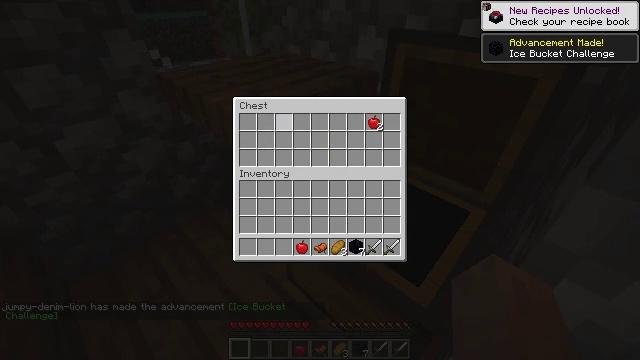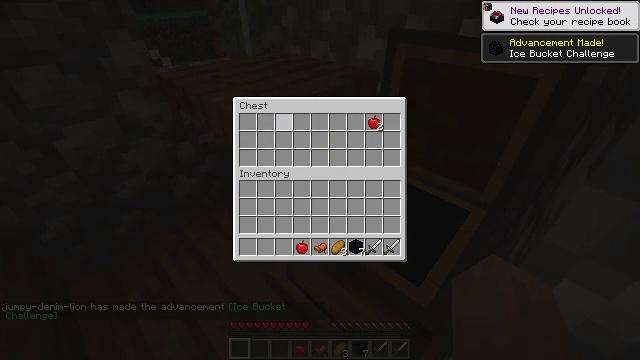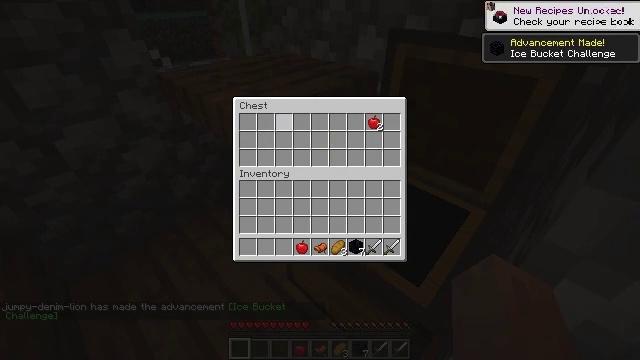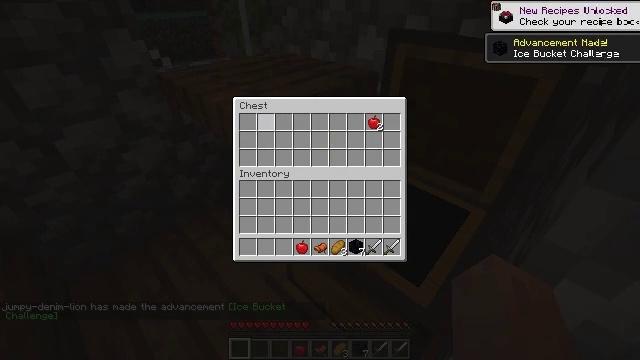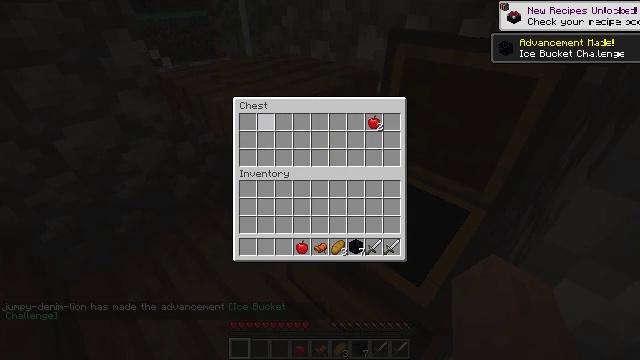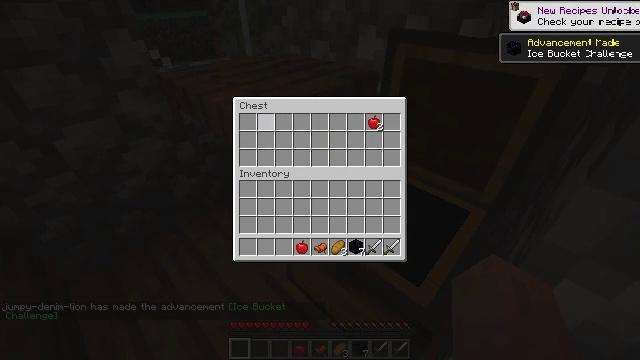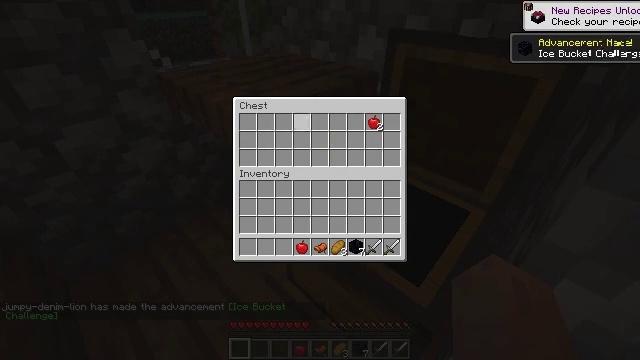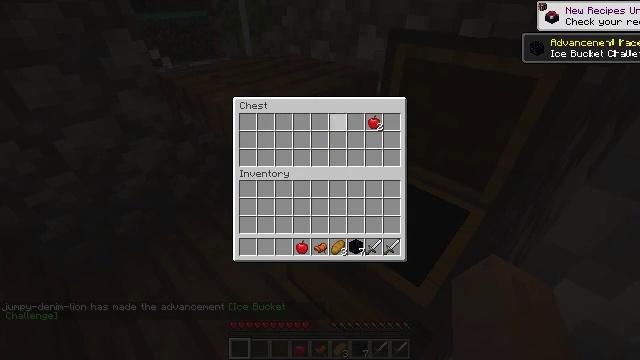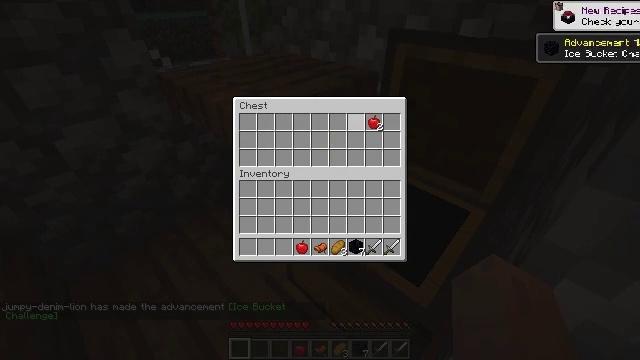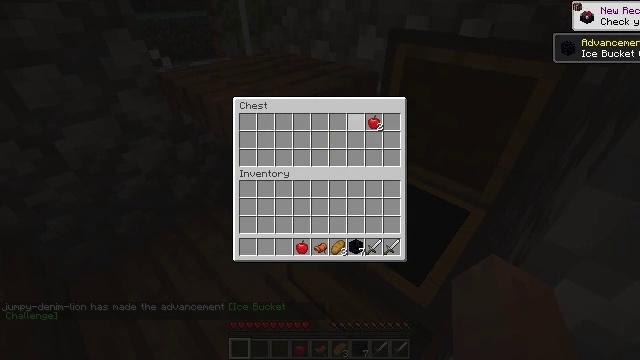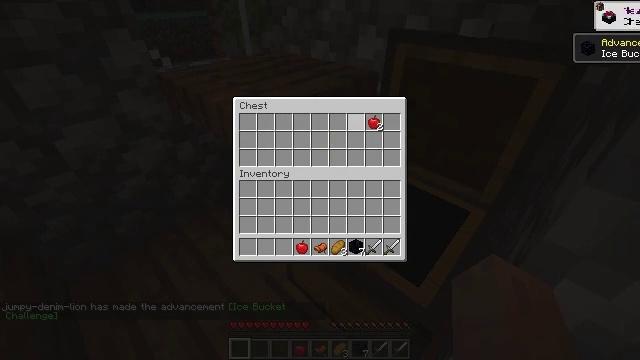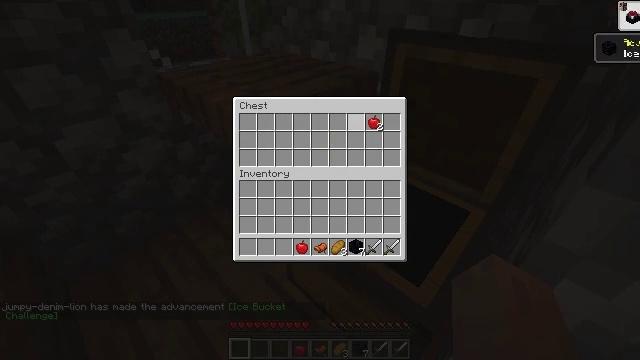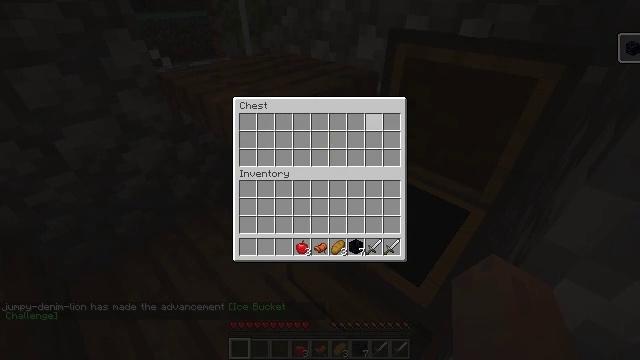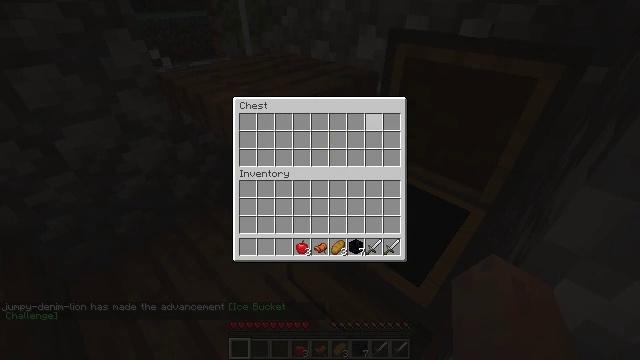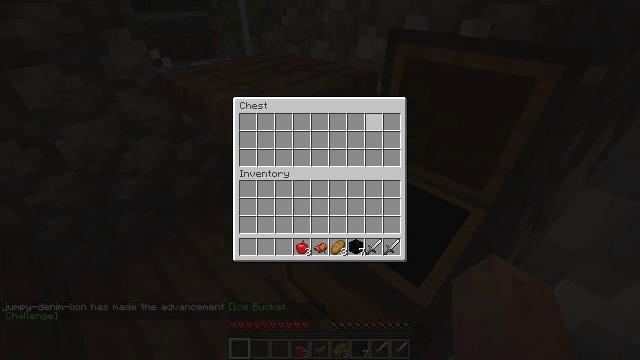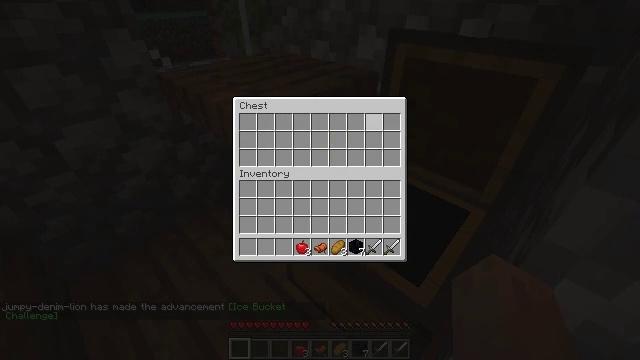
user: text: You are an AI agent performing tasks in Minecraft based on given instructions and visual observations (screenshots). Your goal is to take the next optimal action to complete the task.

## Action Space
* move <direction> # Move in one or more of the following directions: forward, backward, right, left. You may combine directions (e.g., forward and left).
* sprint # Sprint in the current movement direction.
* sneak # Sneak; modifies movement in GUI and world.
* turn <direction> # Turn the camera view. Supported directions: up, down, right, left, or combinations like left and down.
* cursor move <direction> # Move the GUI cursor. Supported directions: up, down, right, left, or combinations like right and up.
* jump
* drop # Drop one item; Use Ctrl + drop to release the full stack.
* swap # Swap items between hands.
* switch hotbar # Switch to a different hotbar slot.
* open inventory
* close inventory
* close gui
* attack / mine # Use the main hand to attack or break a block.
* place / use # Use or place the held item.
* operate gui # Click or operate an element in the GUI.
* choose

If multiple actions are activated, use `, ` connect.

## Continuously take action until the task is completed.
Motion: motion action
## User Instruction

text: Dismantle the blue bed.
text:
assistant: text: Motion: sneak
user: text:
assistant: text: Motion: sneak, operate gui
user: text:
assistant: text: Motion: sneak, operate gui
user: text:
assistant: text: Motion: sneak
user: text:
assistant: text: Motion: sneak
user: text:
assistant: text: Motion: sneak, cursor move right
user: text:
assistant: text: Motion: sneak, cursor move right
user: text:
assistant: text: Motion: sneak, cursor move right
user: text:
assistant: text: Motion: sneak, cursor move right
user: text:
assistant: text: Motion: sneak
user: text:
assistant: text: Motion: sneak
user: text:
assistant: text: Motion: sneak, operate gui
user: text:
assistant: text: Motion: sneak, operate gui
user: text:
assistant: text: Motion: sneak
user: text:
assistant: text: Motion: sneak, operate gui
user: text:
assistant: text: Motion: sneak, operate gui
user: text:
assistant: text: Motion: sneak
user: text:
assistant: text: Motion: sneak, cursor move right
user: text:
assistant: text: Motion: sneak, cursor move right and up
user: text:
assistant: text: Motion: sneak, cursor move up
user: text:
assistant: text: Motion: close gui
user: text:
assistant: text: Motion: open inventory
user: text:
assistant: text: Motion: turn right and up, open inventory
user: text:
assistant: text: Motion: turn right and up
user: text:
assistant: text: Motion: turn right and up
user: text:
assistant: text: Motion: turn right and up
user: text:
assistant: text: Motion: move right, turn right and up
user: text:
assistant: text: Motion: move forward and move right
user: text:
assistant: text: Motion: move forward and move right
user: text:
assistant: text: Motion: move forward and move right